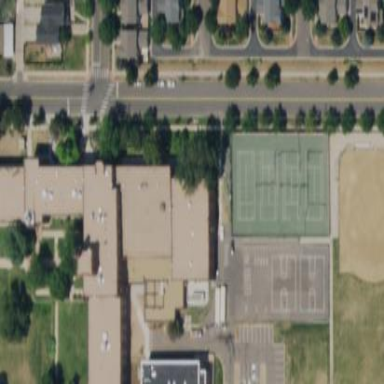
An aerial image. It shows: School building with brown roof.